Question: I'm trying to format my output of Marks from 2 different 'ArrayList's. One for 'Homework', another for 'Exams'. The format I'm looking for is something like this:

My Code so far is
'''
public void example() {
System.out.println("");
System.out.println("Subject: "+subjectString);
System.out.print("Homework Mark: ");
for(int i = 0; i <= arrayList1.size()-1; i++){
System.out.printf("",arrayList1.get(i));
}
}
}
'''
But I cannot get it to work in any way.
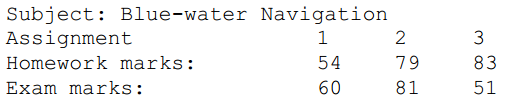
Answer: Try this one
'''
public void load() {
System.out.println("");
System.out.println("Subject: "+subjectString);
System.out.print("Homework Mark: ");
for(int i = 0; i < arrayList1.size(); i++){
System.out.print(arrayList1.get(i) + " ");
}
System.out.println("");
System.out.print("Exam Mark: ");
for(int i = 0; i < arrayList2.size(); i++){
System.out.print(arrayList2.get(i) + " ");
}
System.out.println("");
}
'''
using ' ' will add tabs to organize the output format